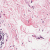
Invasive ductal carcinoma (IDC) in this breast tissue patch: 0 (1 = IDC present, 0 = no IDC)